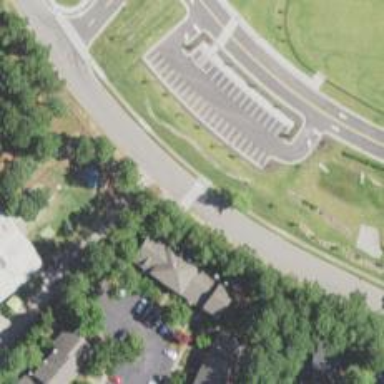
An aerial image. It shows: Marked crossing on footway.